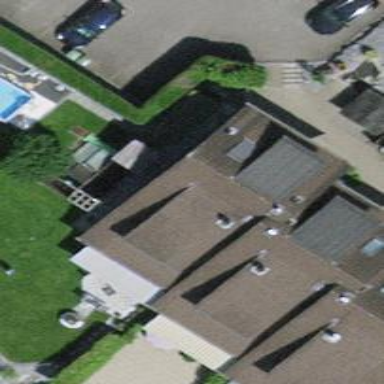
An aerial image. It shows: Terrace building.